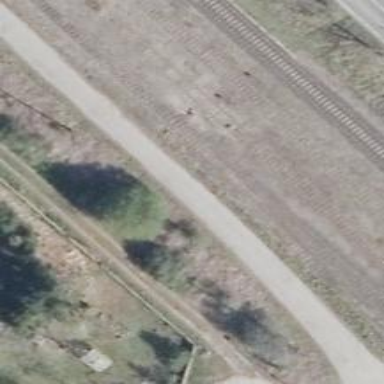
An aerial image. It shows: Railway switch.